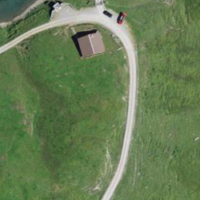
EUNIS habitat code: 23
Species observed at this site:
Parnassia palustris